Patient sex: M
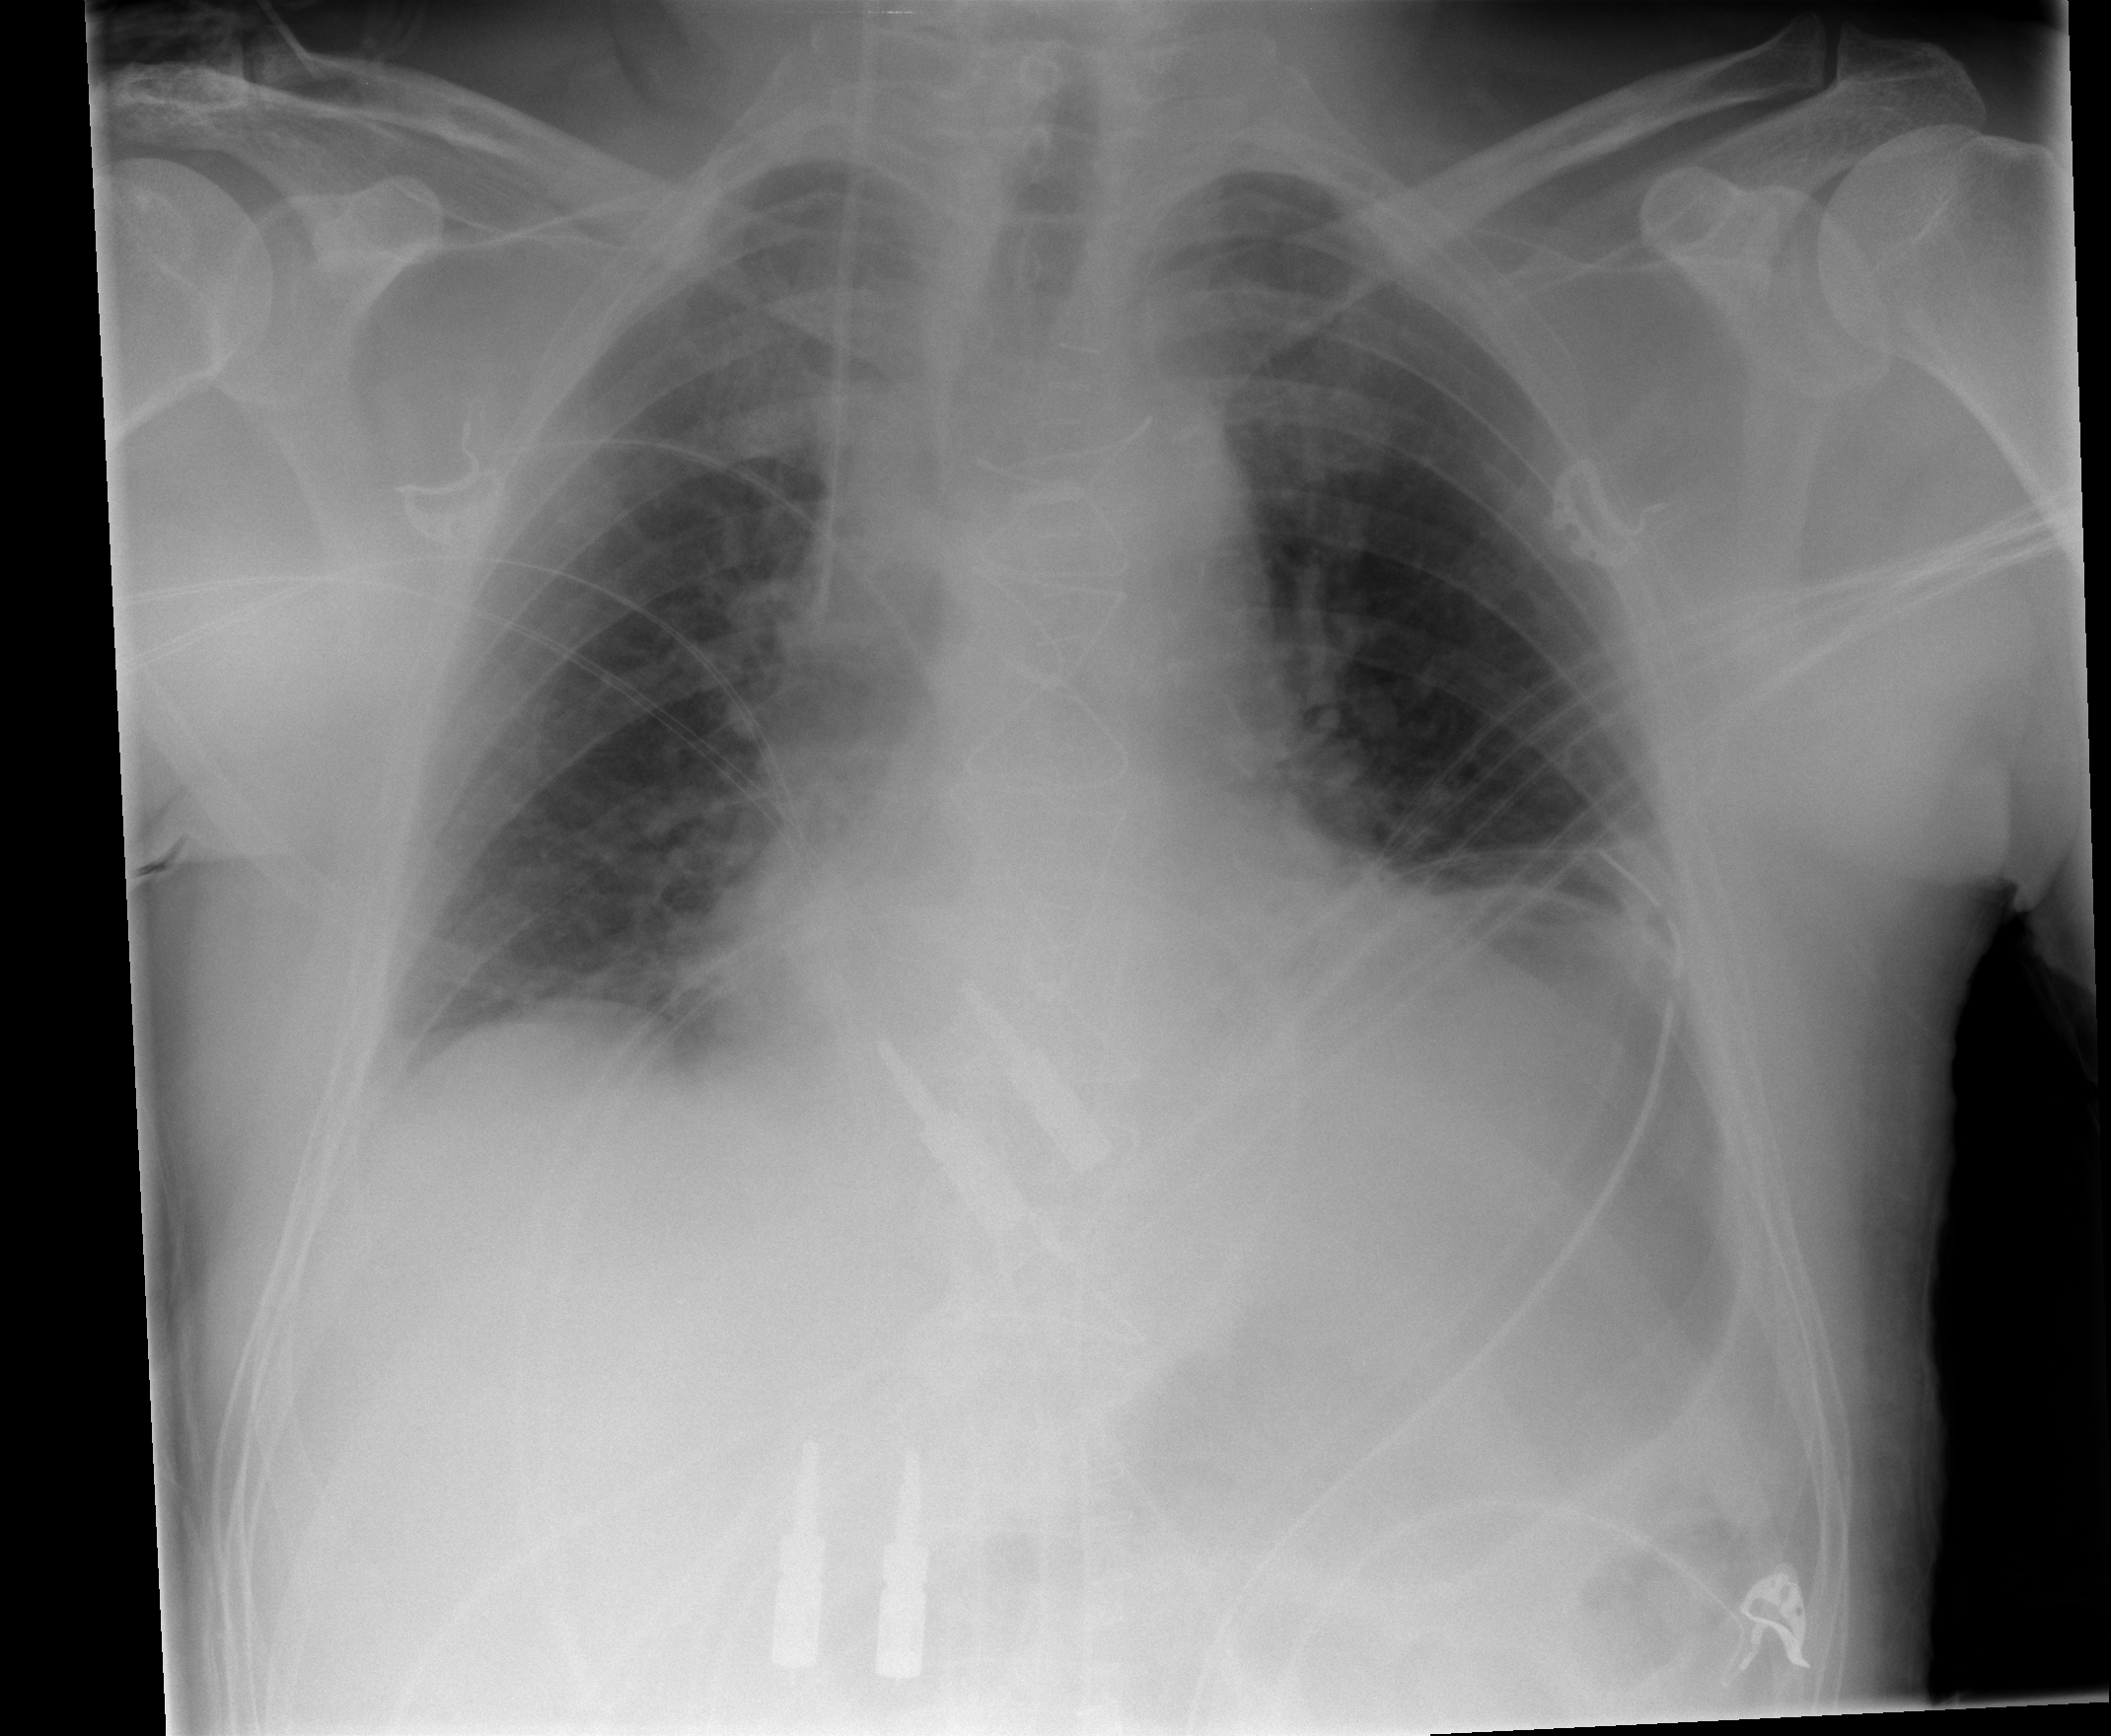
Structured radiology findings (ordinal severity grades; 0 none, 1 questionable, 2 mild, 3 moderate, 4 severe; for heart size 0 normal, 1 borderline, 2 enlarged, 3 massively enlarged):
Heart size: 2
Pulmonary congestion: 0
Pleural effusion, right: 0
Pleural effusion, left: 2
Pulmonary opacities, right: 0
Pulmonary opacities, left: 0
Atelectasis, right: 2
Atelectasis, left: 2